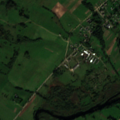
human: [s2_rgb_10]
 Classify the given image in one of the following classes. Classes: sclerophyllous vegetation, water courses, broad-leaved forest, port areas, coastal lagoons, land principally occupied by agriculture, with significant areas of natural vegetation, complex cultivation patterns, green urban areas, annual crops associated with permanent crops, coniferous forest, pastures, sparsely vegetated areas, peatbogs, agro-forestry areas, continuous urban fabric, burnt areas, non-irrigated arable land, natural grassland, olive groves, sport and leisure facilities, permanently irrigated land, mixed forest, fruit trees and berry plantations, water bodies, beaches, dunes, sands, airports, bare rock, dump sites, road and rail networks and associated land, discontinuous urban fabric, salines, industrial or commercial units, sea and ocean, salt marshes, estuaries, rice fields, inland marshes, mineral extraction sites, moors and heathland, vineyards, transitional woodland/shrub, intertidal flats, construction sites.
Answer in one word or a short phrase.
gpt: discontinuous urban fabric, non-irrigated arable land, complex cultivation patterns, land principally occupied by agriculture, with significant areas of natural vegetation